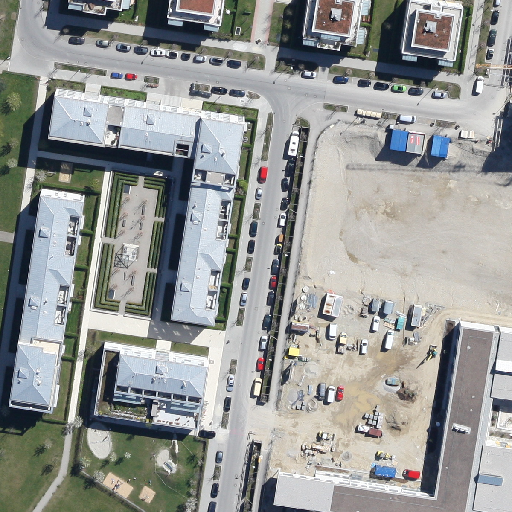
Referring expression: paved road